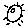
Label: sun